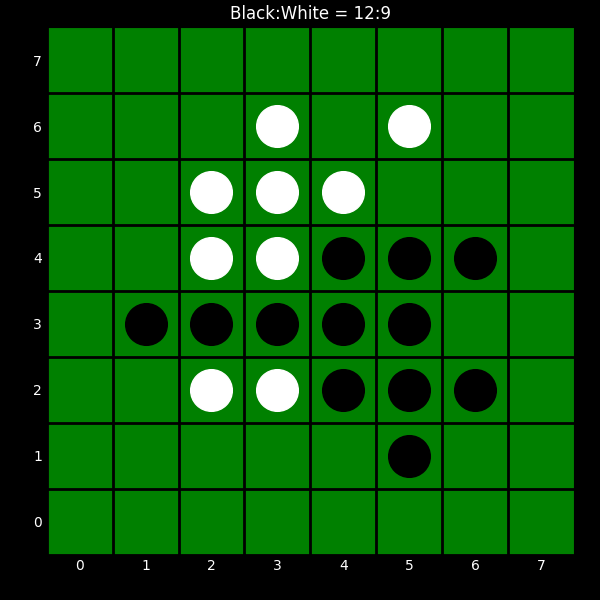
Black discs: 12
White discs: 9